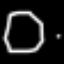
Label: octagon